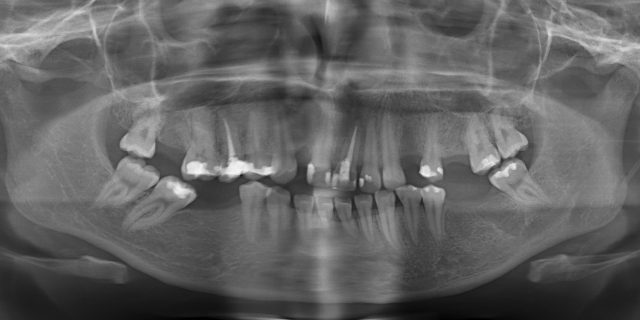
adult